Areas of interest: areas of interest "Comprehensive Gymnasium"
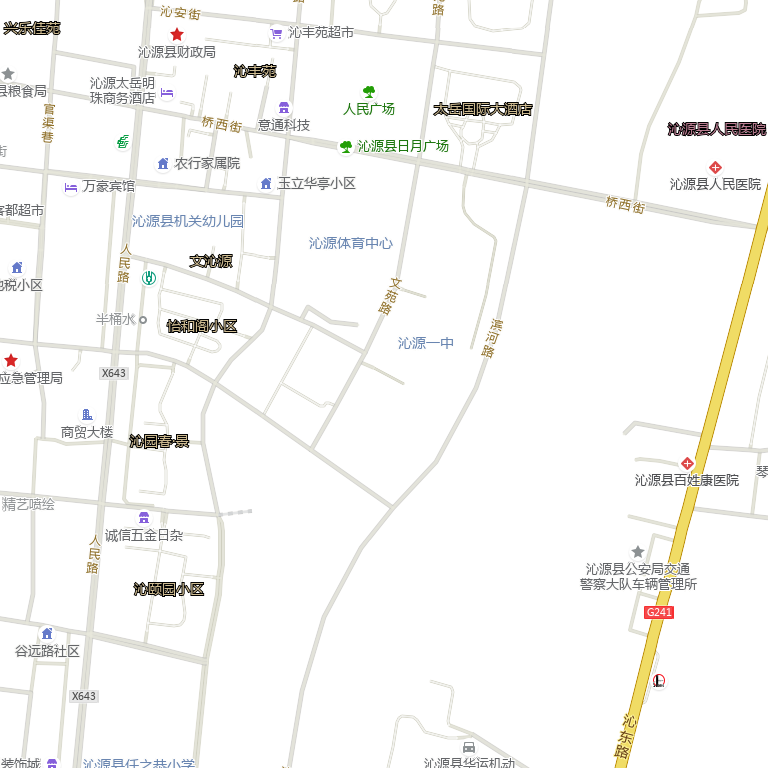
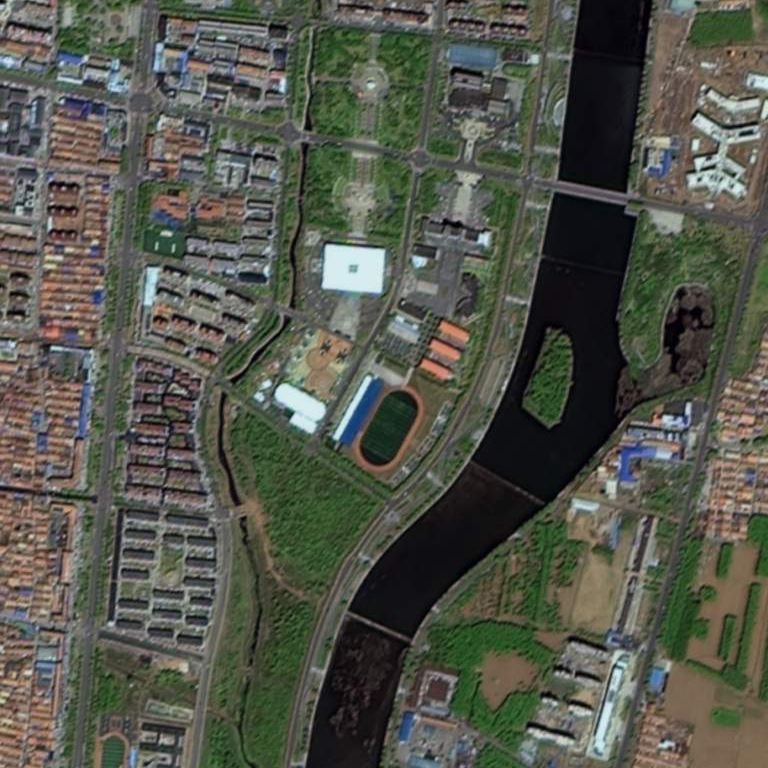